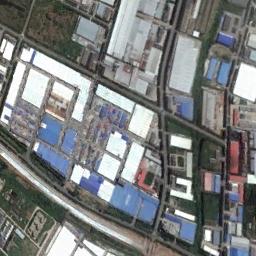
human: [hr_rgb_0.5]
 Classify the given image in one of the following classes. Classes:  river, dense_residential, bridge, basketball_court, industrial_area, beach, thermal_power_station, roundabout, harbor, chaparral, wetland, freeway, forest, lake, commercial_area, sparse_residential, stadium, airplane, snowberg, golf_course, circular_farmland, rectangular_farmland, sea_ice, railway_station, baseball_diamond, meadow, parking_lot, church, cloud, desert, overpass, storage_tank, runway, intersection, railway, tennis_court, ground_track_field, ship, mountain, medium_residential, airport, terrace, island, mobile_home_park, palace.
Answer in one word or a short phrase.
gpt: industrial_area